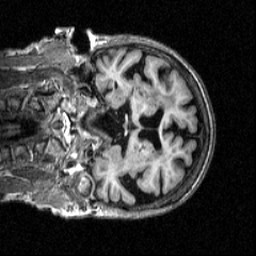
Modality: T1w
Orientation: coronal
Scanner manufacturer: siemens
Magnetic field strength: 1.5 T
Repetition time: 3 s
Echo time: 0.00361 s